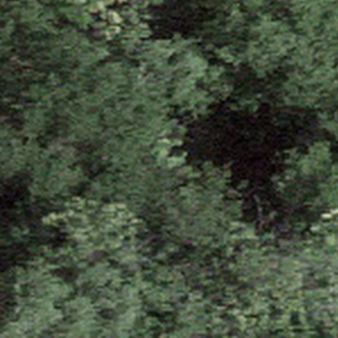
Label: other